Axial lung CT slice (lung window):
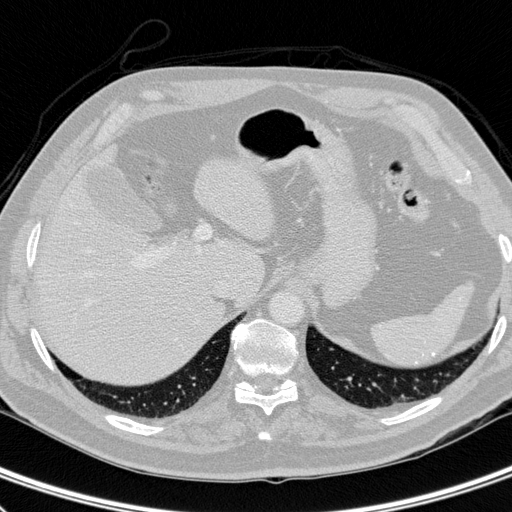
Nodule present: no